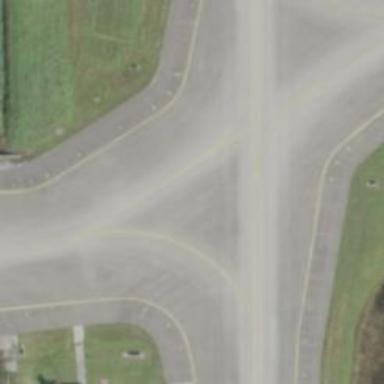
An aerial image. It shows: View of taxiway at the airport.